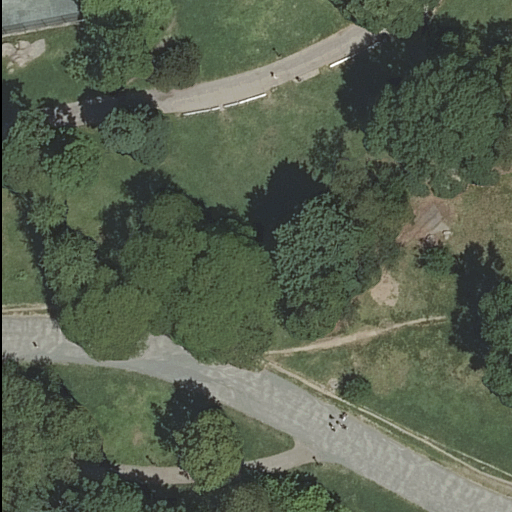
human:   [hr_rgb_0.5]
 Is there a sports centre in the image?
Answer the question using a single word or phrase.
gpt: yes

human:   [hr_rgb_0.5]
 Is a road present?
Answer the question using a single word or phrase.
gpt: yes

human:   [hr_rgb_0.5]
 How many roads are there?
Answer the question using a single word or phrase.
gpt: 3

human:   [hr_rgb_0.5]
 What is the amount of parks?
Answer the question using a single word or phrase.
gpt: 1

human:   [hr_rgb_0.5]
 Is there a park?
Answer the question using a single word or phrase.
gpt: yes

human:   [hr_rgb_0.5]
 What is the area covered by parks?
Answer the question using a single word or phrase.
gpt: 10631m2

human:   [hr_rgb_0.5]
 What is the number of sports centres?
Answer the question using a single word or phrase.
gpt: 1

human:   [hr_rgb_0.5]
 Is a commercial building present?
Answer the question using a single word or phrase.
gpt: no

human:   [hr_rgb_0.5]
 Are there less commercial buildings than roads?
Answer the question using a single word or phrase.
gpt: yes

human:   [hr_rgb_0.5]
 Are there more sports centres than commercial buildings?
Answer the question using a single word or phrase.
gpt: yes

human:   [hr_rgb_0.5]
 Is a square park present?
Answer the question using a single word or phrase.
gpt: no

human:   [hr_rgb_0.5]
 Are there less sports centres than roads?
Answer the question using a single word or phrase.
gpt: yes

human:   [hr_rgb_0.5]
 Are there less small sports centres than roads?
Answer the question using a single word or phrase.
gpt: yes

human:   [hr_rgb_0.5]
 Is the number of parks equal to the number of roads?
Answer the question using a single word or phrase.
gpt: no

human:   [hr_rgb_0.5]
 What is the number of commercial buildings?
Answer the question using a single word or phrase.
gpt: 0

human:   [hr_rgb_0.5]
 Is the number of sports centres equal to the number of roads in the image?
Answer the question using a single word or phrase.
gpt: no

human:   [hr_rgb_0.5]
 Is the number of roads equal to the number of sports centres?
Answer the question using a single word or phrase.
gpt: no

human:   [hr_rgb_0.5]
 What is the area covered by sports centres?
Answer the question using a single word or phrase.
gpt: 1927m2

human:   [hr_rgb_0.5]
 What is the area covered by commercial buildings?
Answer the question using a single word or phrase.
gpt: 0m2

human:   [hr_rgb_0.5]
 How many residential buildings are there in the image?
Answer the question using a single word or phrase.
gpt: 0

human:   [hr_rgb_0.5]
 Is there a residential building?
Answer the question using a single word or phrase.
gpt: no

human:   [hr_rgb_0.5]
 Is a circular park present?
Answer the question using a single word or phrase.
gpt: no

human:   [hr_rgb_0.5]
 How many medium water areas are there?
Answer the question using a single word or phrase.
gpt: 0

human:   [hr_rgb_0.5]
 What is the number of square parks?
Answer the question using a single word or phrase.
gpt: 0

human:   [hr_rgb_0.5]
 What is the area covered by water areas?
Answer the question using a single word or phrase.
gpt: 0m2

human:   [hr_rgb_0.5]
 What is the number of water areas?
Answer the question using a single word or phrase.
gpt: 0

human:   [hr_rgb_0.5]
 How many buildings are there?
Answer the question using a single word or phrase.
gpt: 0

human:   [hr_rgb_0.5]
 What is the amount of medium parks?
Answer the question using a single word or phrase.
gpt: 0

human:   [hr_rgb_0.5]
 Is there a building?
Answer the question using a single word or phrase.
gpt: no

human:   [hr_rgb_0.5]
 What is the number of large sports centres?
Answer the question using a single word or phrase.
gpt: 1

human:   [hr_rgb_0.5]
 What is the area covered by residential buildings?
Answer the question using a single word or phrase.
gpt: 0m2

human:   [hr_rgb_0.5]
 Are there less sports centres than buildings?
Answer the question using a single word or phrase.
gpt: no

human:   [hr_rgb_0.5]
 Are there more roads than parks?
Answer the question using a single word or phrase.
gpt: yes

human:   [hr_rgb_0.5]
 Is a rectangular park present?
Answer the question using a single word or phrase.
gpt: yes

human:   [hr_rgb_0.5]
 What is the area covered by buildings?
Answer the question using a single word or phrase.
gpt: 0m2

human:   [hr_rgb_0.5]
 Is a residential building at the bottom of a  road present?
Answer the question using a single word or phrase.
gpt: no

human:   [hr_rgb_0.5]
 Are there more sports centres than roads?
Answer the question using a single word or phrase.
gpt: no

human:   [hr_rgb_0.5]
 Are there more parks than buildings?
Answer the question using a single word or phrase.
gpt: yes

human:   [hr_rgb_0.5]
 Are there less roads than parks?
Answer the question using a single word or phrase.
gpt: no

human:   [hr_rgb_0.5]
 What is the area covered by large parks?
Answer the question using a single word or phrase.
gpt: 10631m2

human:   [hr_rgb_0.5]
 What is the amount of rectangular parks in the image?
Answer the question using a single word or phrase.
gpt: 1

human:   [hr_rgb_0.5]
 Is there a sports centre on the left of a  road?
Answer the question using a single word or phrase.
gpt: yes

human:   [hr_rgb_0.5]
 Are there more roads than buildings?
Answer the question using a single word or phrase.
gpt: yes

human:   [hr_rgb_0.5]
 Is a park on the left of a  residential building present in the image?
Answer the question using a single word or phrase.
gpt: no

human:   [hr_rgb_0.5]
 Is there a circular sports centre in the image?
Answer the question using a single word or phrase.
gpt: no

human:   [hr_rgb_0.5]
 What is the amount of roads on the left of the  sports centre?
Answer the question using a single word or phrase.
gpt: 0

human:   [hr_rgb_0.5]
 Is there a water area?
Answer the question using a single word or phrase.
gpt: no

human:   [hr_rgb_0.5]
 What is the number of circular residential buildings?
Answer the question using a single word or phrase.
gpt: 0

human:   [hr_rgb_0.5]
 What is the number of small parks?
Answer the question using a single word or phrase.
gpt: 0

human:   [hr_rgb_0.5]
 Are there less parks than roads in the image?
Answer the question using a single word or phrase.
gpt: yes

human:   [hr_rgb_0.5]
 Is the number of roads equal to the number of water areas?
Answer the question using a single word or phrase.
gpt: no

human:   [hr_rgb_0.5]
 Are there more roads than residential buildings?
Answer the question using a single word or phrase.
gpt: yes

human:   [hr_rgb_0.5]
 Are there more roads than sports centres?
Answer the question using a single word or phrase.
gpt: yes

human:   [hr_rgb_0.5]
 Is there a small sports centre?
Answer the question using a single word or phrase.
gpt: no

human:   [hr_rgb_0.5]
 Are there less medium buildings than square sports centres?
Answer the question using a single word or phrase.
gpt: no

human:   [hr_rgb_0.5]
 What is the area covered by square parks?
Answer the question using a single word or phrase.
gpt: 0m2

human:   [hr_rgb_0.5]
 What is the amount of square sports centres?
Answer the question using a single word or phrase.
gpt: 0

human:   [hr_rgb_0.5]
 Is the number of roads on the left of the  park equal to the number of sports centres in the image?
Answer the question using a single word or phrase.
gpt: no

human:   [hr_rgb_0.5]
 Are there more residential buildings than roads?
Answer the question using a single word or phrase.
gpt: no

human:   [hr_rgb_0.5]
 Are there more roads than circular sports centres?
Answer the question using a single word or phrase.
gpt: yes

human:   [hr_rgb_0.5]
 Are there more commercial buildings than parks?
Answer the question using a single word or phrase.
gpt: no

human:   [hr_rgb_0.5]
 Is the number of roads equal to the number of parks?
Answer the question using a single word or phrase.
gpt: no

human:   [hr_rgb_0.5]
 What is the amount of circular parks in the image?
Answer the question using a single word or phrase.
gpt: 0

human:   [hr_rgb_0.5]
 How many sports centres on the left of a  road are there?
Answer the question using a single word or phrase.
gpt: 1